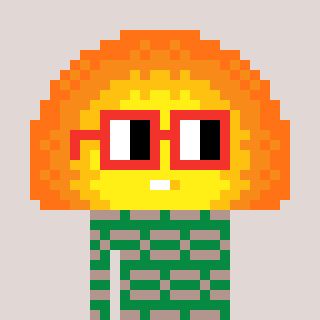
a pixel art character with square red glasses, a sunset-shaped head and a green-colored body on a warm background